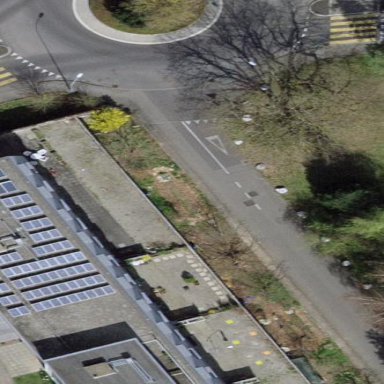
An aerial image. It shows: View of roof of building.